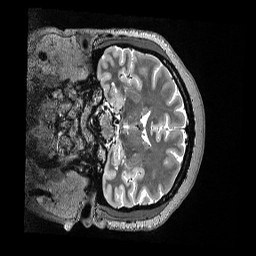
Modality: T2w
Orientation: coronal
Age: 46
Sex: female
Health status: ill
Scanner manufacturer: siemens
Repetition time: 3.2 s